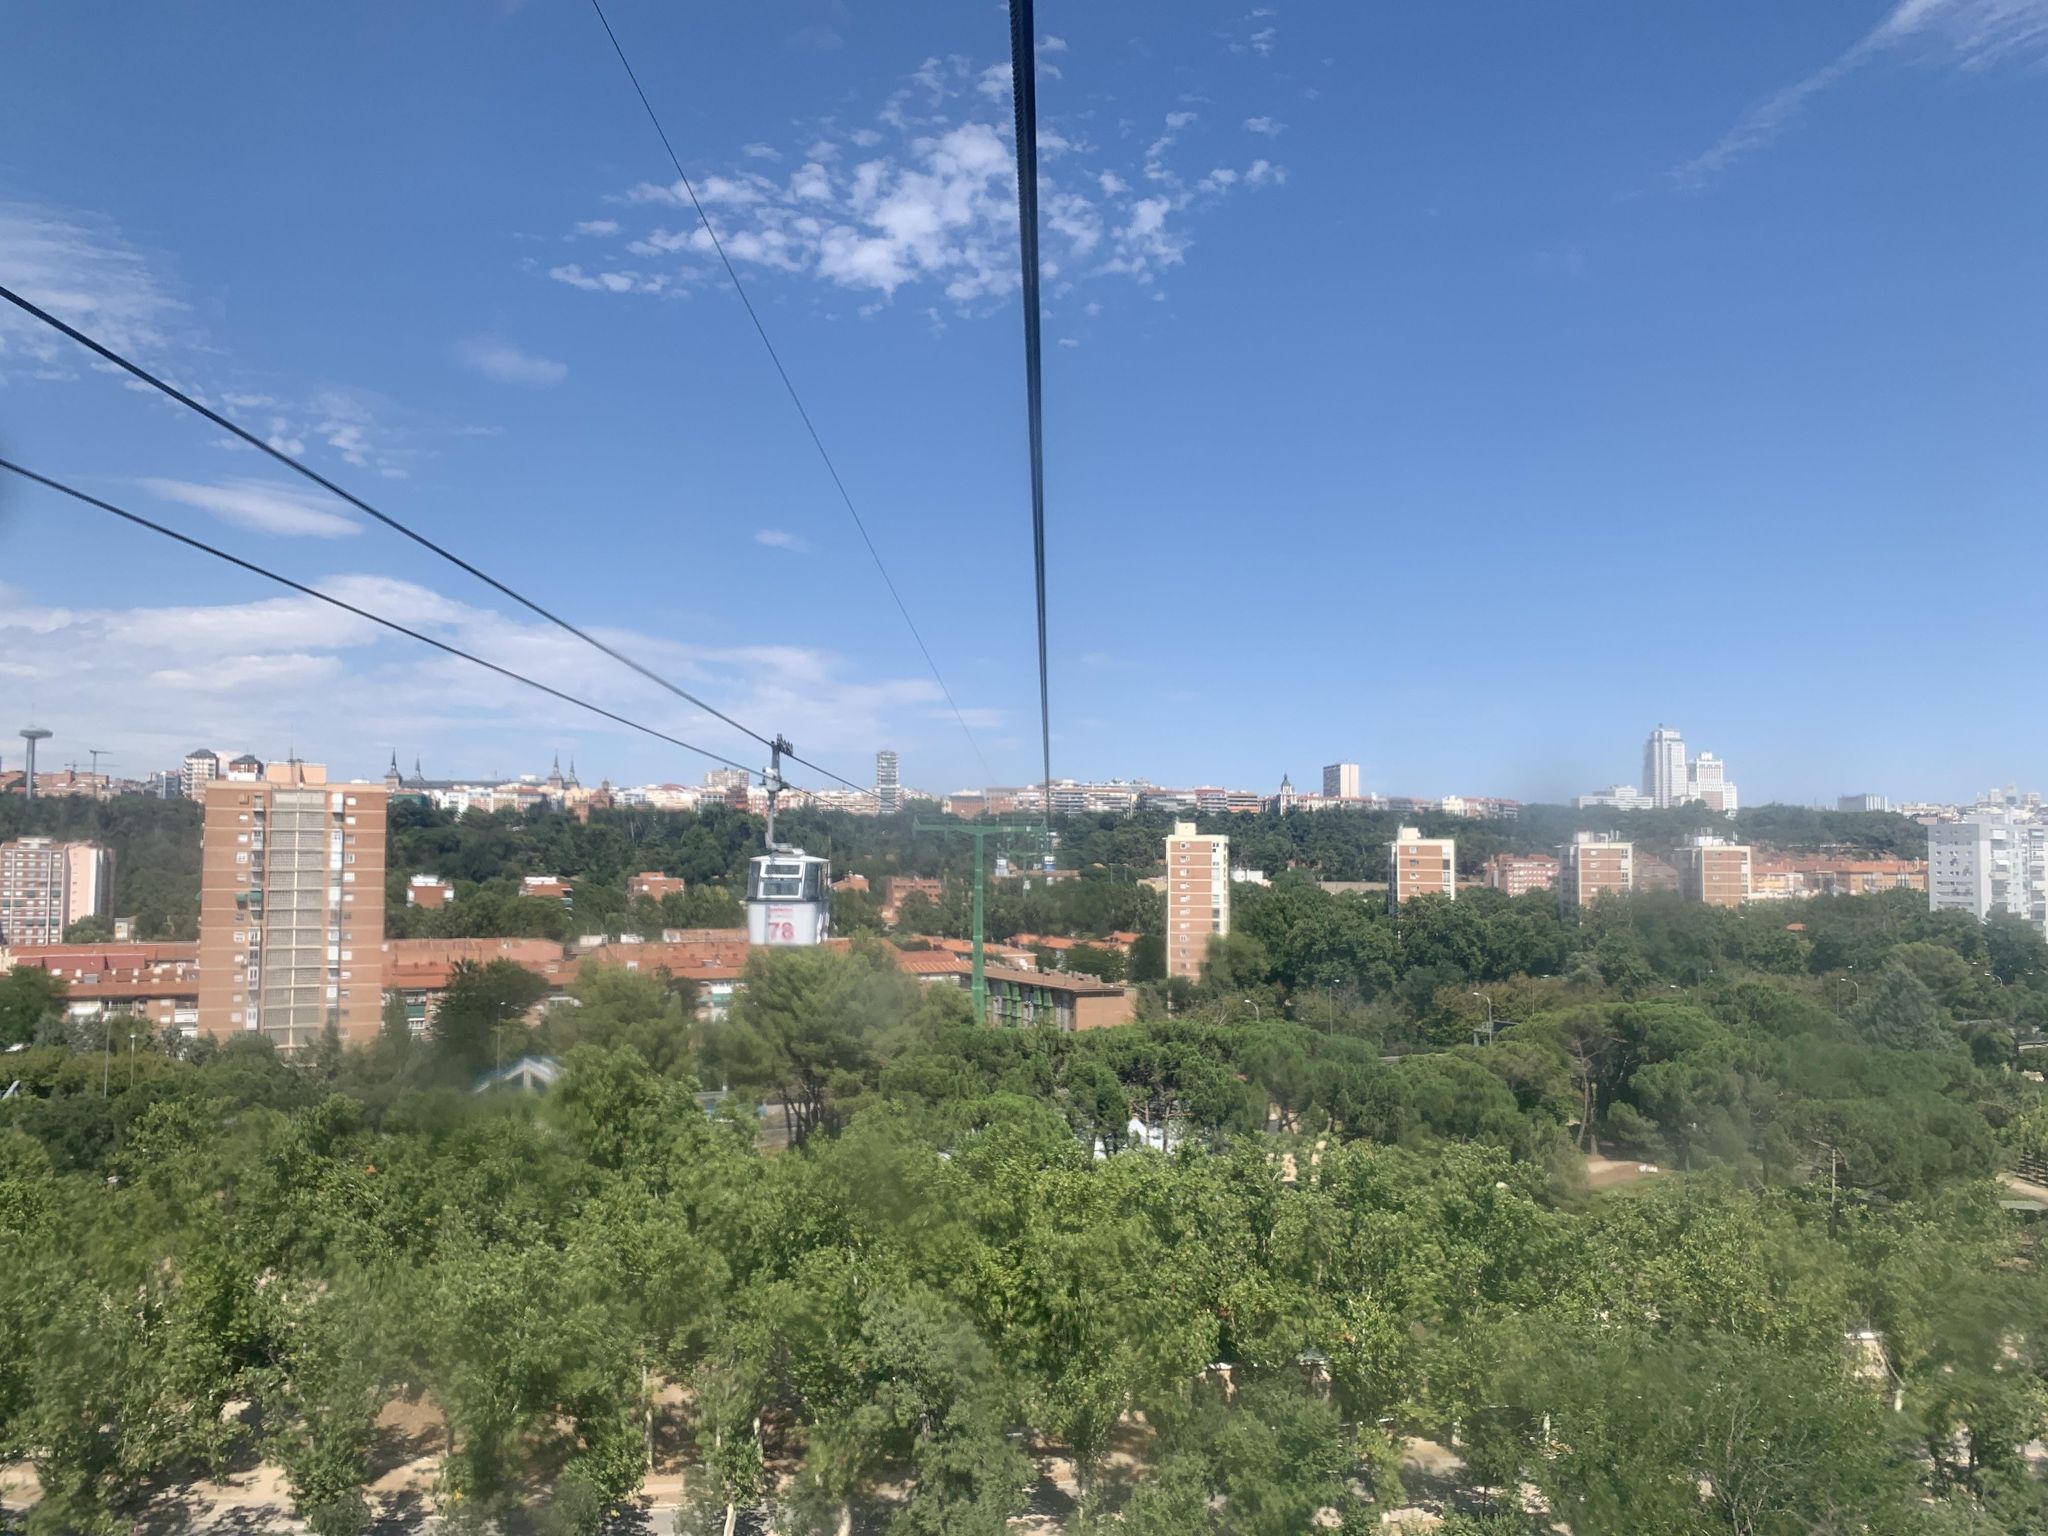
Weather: clear
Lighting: day
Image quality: good
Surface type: fields
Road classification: path
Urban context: urban centre
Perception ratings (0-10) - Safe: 3.85, Lively: 5.29, Beautiful: 5.39, Boring: 8.8, Depressing: 3.94, Wealthy: 2.03